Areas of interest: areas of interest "Comprehensive Gymnasium"
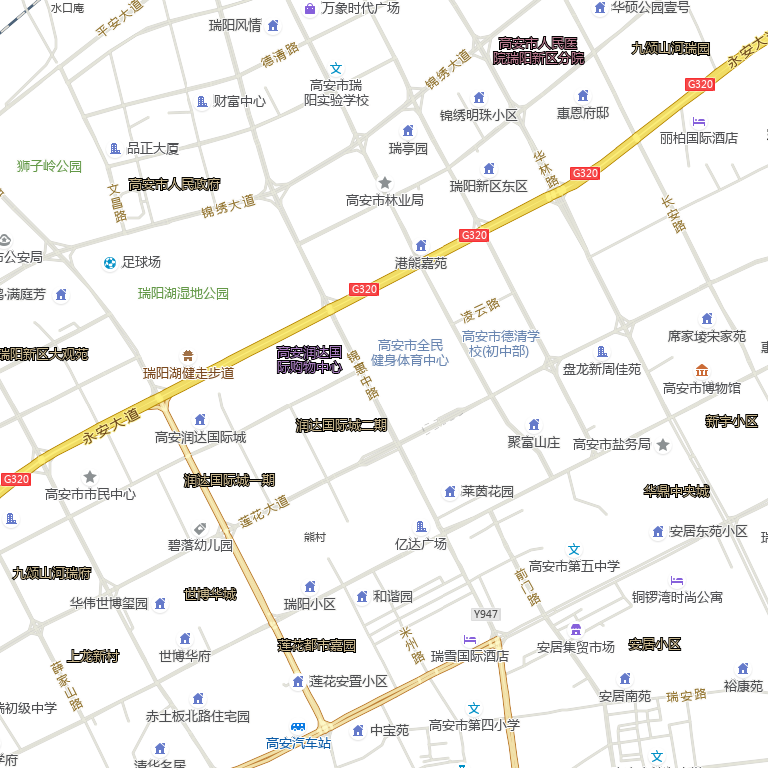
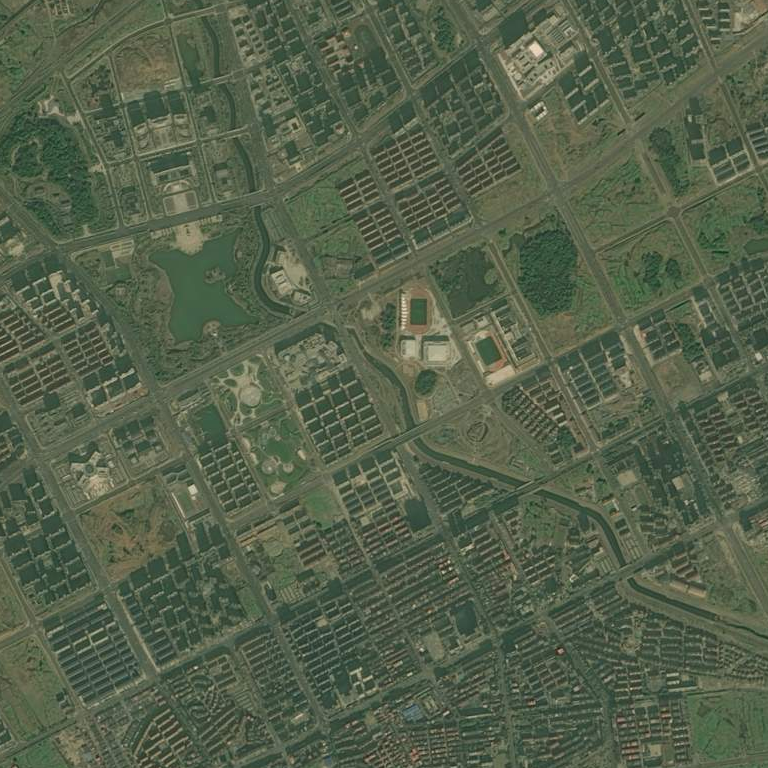